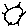
Label: sun